Aerial crown-view tile of a tropical tree (Barro Colorado Island, Panama), acquired 20250512:
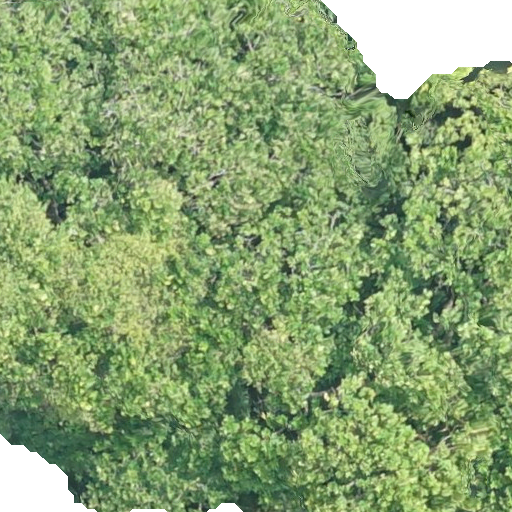
Species: Anacardium excelsum
GBIF accepted scientific name: Anacardium excelsum
Crown area: 518.971 m²